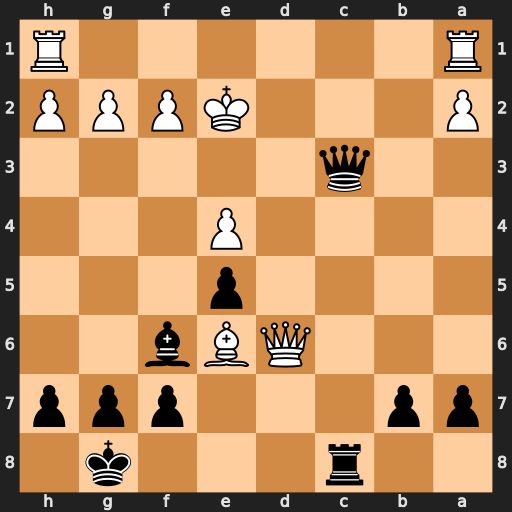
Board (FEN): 2r3k1/pp3ppp/3QBb2/4p3/4P3/2q5/P3KPPP/R6R
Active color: b
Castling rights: -
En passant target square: -
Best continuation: Qb2+ Qd2 Rc2